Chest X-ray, AP view. Patient: 75 years old, sex F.
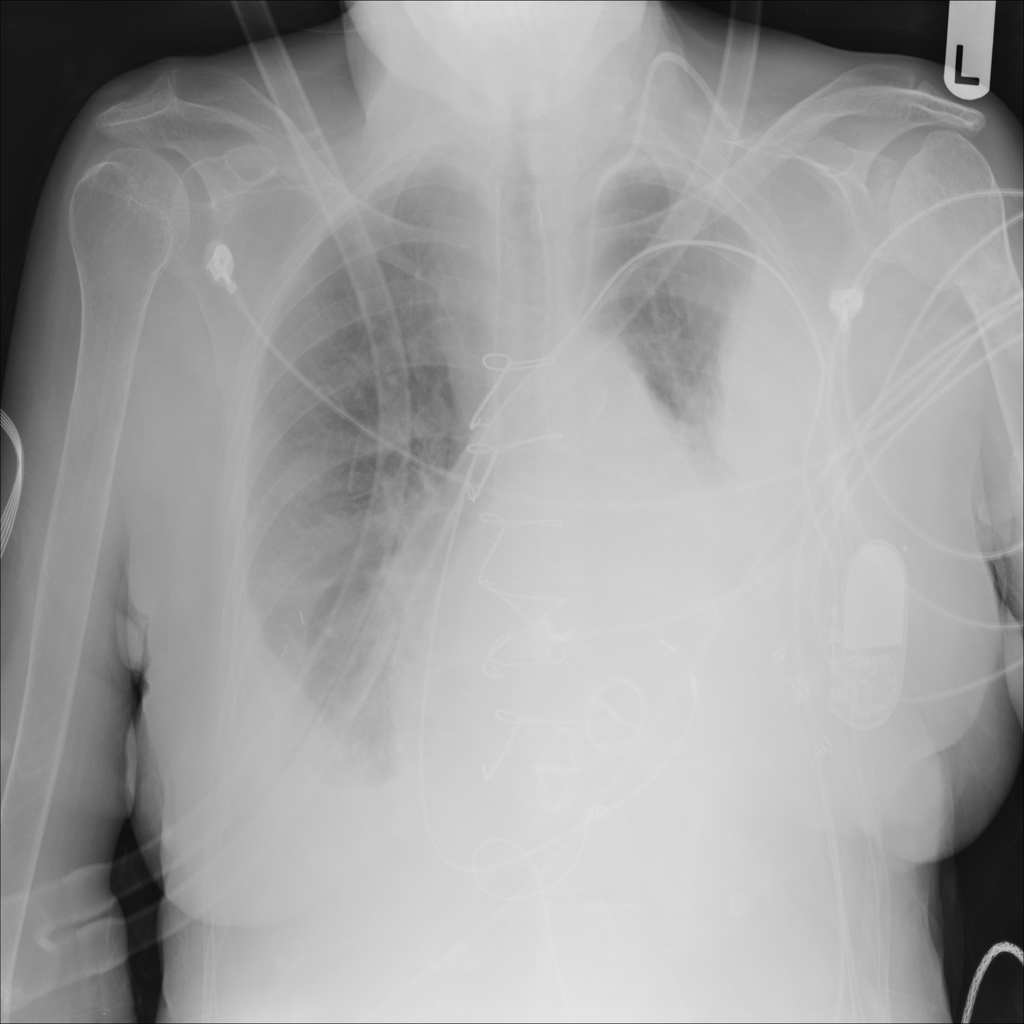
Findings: Effusion